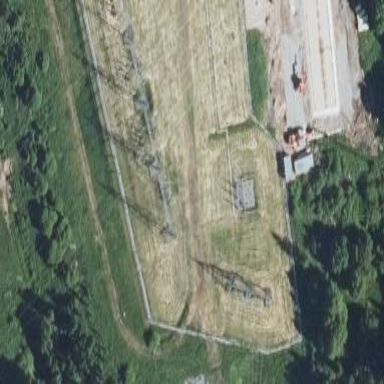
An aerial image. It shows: Transmission level substation.